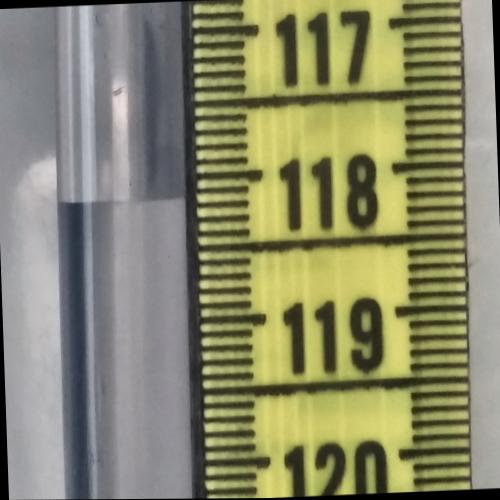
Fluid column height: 118.1 cm